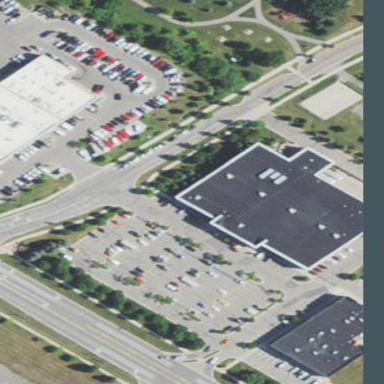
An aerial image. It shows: Retail building housing supermarket.